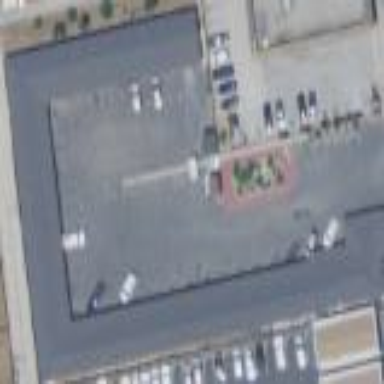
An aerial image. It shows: Building that is motel.